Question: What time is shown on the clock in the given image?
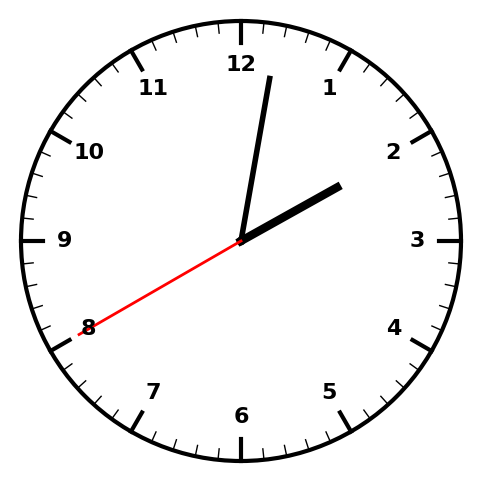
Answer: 02:01:40